Question: i created a text field attribute for gift coupon.need a button named "generate" near to it, used to populate the text field with a unique coupon code on the click of that button.
searched a lot but nothing got.
updated my code on
> app/design/adminhtml/default/default/template/catalog/form/renderer/fieldset/element.phtml
'''
<?php
/**
* @see Mage_Adminhtml_Block_Catalog_Form_Renderer_Fieldset_Element
*/
?>
<?php $_element = $this->getElement() ?>
<?php $this->checkFieldDisable() ?>
<?php
$elementToggleCode = $_element->getToggleCode() ? $_element->getToggleCode()
: 'toggleValueElements(this, this.parentNode.parentNode)';
?>
<?php if ($_element->getType()=='hidden'): ?>
<tr>
<td class="hidden" colspan="100"><?php echo trim($_element->getElementHtml()) ?></td>
</tr>
<?php else: ?>
<tr>
<td class="label"><?php echo trim($this->getElementLabelHtml()) ?></td>
<td class="value">
<?php echo trim($this->getElementHtml()) ?>
<?php if ($_element->getNote()) : ?>
<p class="note"><?php echo $_element->getNote() ?></p>
<?php endif; ?>
</td>
<td class="scope-label"><span class="nobr"><?php echo $this->getScopeLabel() ?></span></td>
<?php if ($this->canDisplayUseDefault()): ?>
<td class="value use-default">
<input <?php if($_element->getReadonly()):?> disabled="disabled"<?php endif; ?> type="checkbox" name="use_default[]" id="<?php echo $_element->getHtmlId() ?>_default"<?php if ($this->usedDefault()): ?> checked="checked"<?php endif; ?> onclick="<?php echo $elementToggleCode; ?>" value="<?php echo $this->getAttributeCode() ?>"/>
<label for="<?php echo $_element->getHtmlId() ?>_default" class="normal"><?php echo $this->__('Use Default Value') ?></label>
</td>
<?php endif; ?>
</tr>
<?php endif; ?>
**<?php
if($_element->getId()=='giftcoupen'){
//modify here to have your button
?>
<input type="submit" name="gen" value="Generate" />
<?php
}
?>**
'''
---
Then i get a generate button after this .but while clicking on it goes to submit action. i don't have the idea how to make it work to generate the coupon code .
---

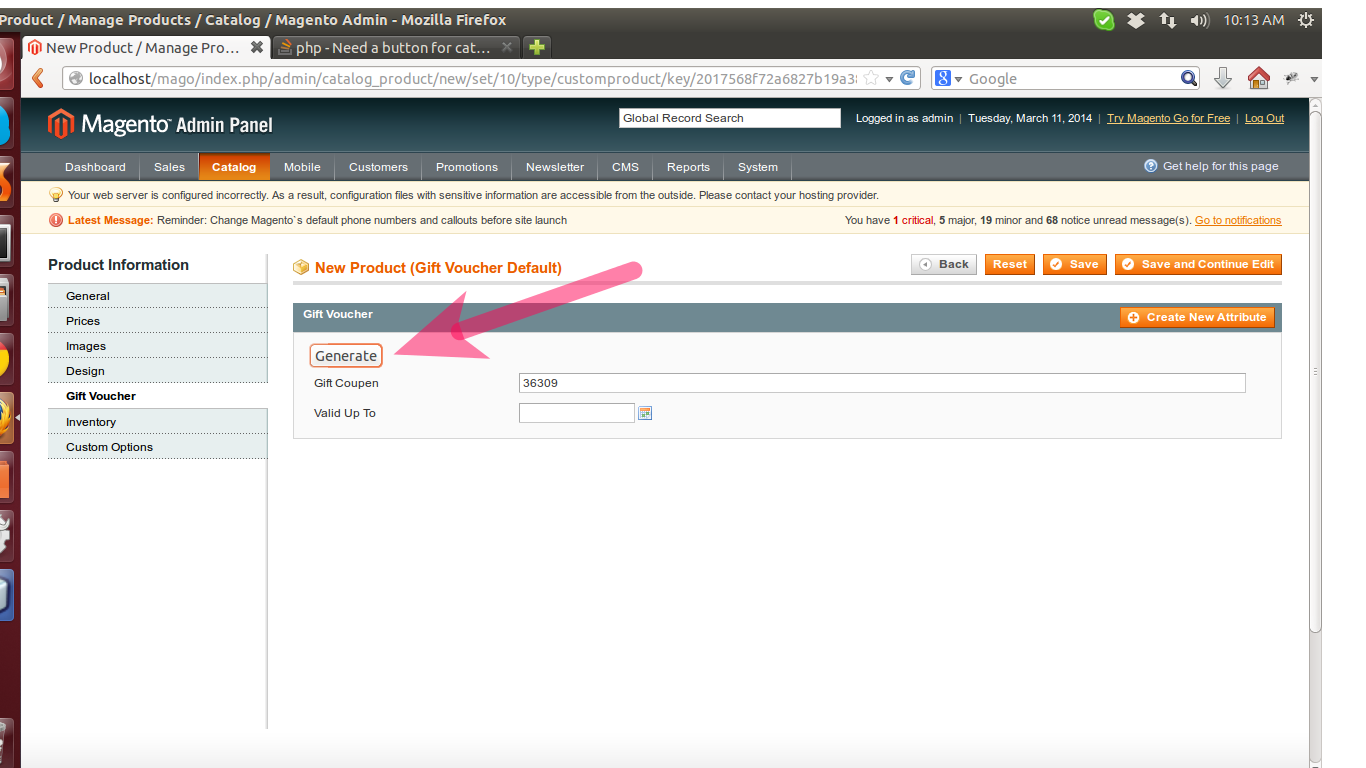
Answer: As far as I know, you can achieve this by modifying the following template file
> app/design/adminhtml/default/default/template/catalog/form/renderer/fieldset/element.phtml
'''
if($_element->getId()=='your_attribute_code'){
//modify here to have your button
}
'''